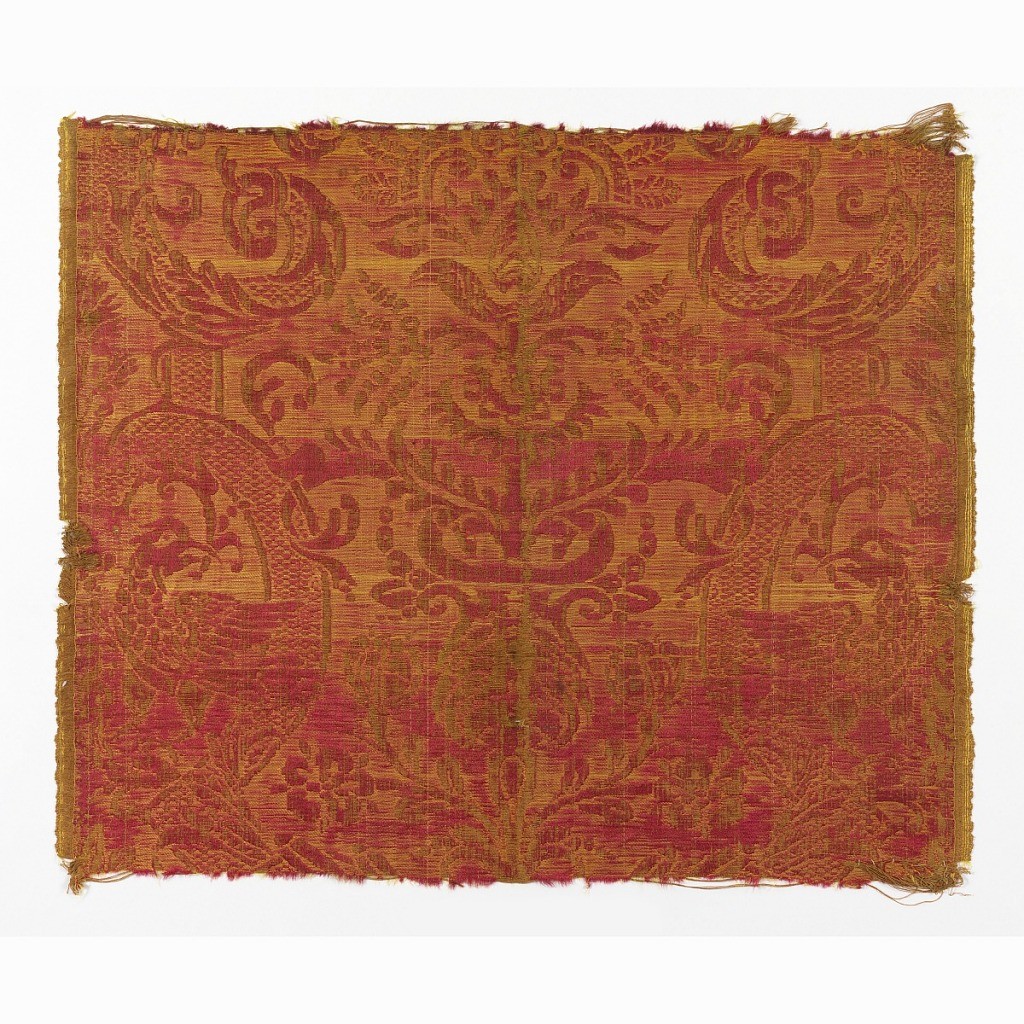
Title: Fragment
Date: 17th century
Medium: silk, linen Technique: brocatelle
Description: Coarse brocatelle in red and yellow. Large floral vase, curving bands of arrowhead motif. Two large birds holding twigs.